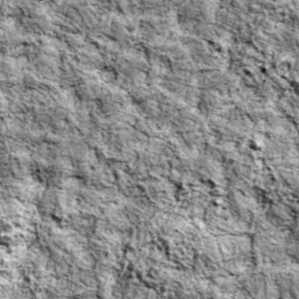
Label: non_frost